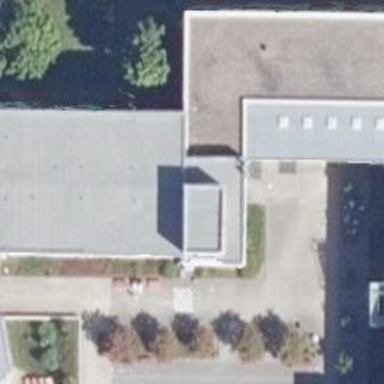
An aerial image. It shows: White school building with flat roof.